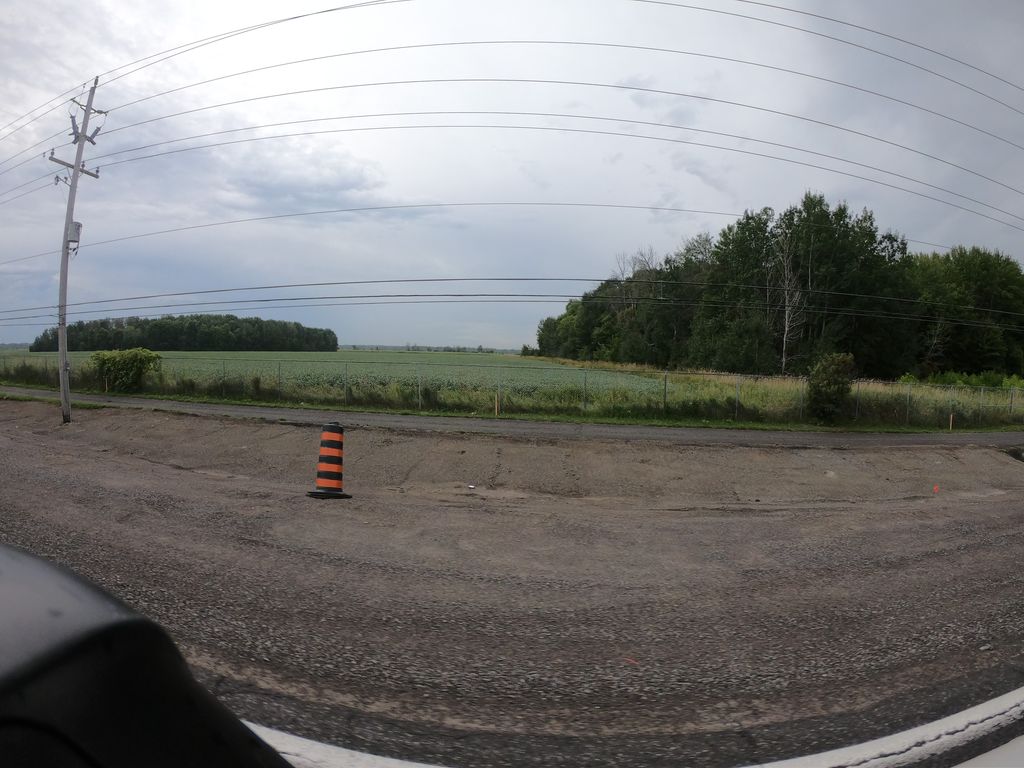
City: ottawa-gatineau